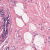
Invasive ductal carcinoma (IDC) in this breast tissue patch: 1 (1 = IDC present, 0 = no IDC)